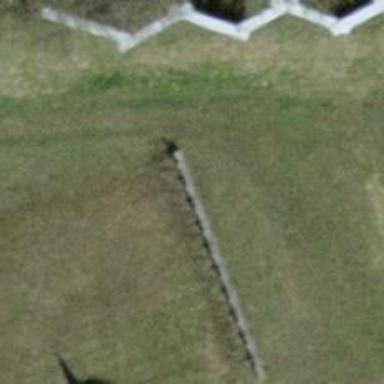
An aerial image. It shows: Retaining wall.